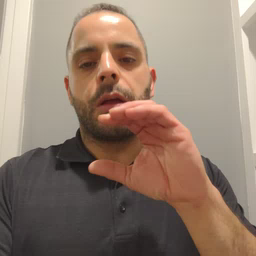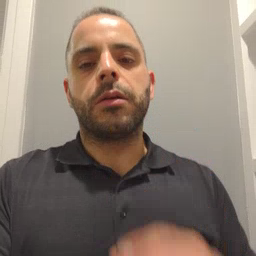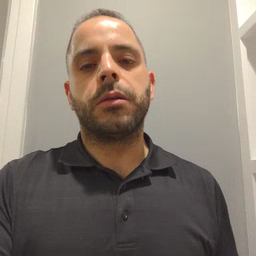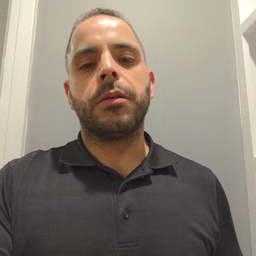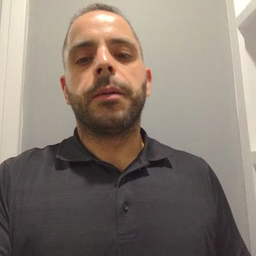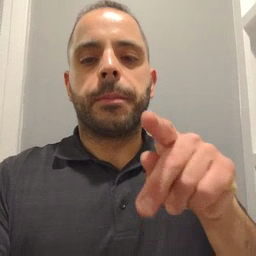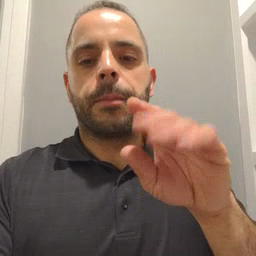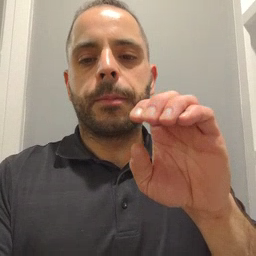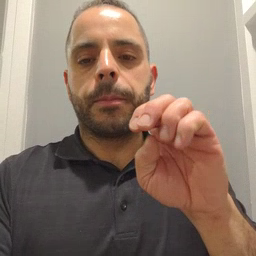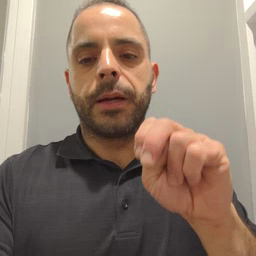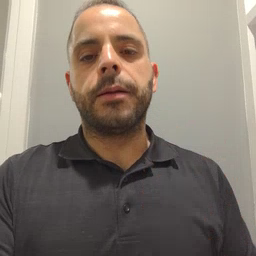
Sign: pen